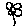
Label: flower